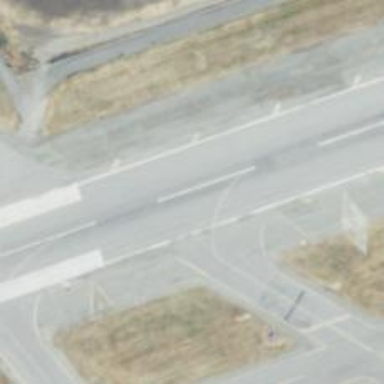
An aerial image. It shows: Runway surface made of asphalt at airport.